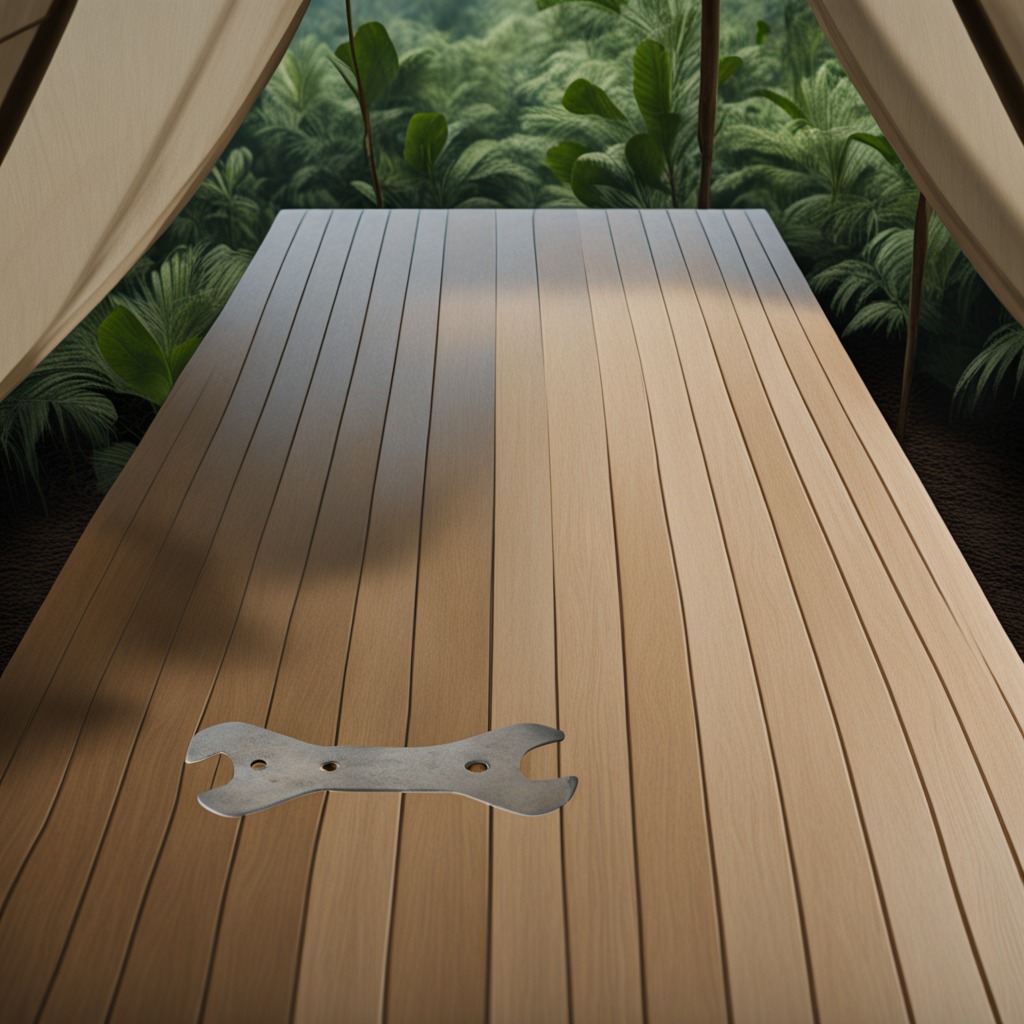
A wrench is lying on a wooden table inside a jungle field workshop tent humid ambient light worn but